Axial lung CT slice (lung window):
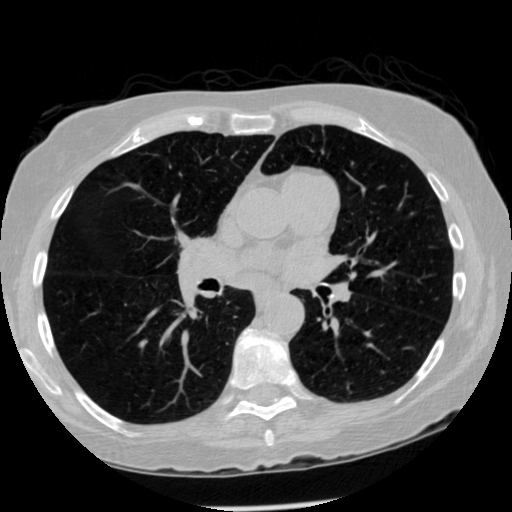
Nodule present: no